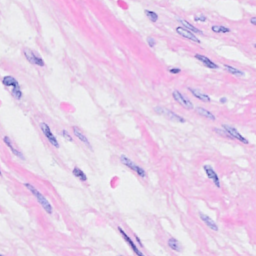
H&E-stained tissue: Breast